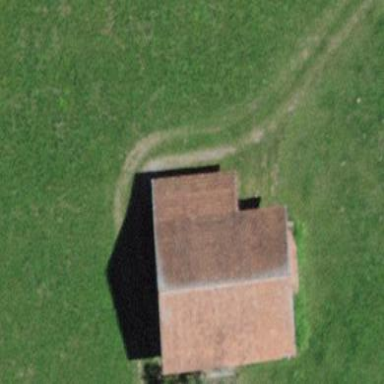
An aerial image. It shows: Barn.